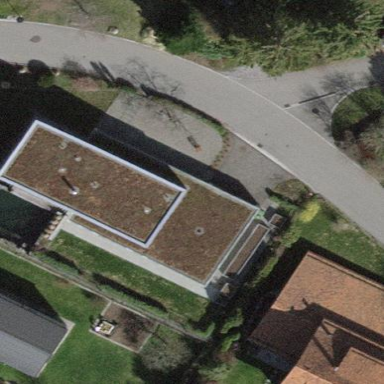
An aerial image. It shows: Detached building.